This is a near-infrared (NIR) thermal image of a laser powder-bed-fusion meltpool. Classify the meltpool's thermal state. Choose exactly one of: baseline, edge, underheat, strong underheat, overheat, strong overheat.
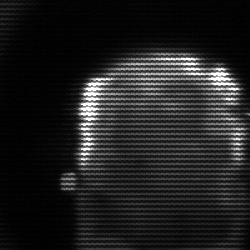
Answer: baseline